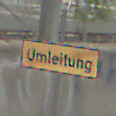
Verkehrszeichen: EndeDerUmleitungsankuendigung
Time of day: Midday
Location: Roofed (Special)
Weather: Overcast
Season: NotSpecified
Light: Natural